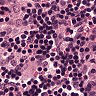
Metastatic tissue present: no